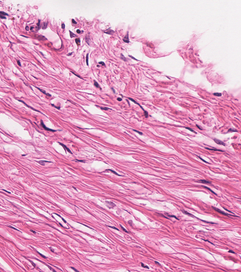
Tumor epithelial tissue: no
Tumor-associated stroma tissue: yes
Normal tissue: no